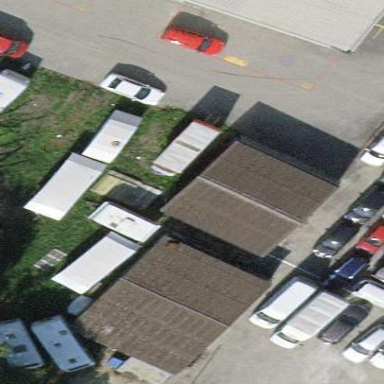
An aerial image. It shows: View of roof of building.